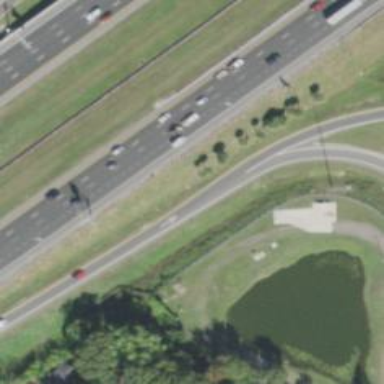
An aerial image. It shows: Half diamond junction on the motorway link.